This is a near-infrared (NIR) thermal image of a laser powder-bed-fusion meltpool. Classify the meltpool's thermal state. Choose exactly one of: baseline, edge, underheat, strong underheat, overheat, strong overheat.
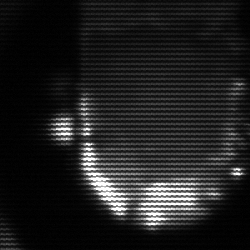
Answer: baseline